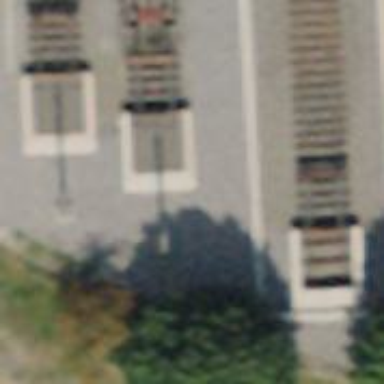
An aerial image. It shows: Railway buffer stop.